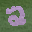
Label: 2